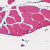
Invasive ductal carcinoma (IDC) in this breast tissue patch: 0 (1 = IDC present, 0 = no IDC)